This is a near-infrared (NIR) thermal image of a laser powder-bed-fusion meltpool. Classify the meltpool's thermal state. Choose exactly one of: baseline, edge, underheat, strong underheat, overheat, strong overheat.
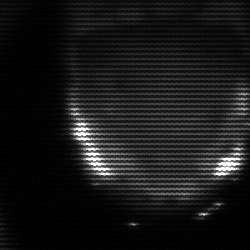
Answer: edge